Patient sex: F
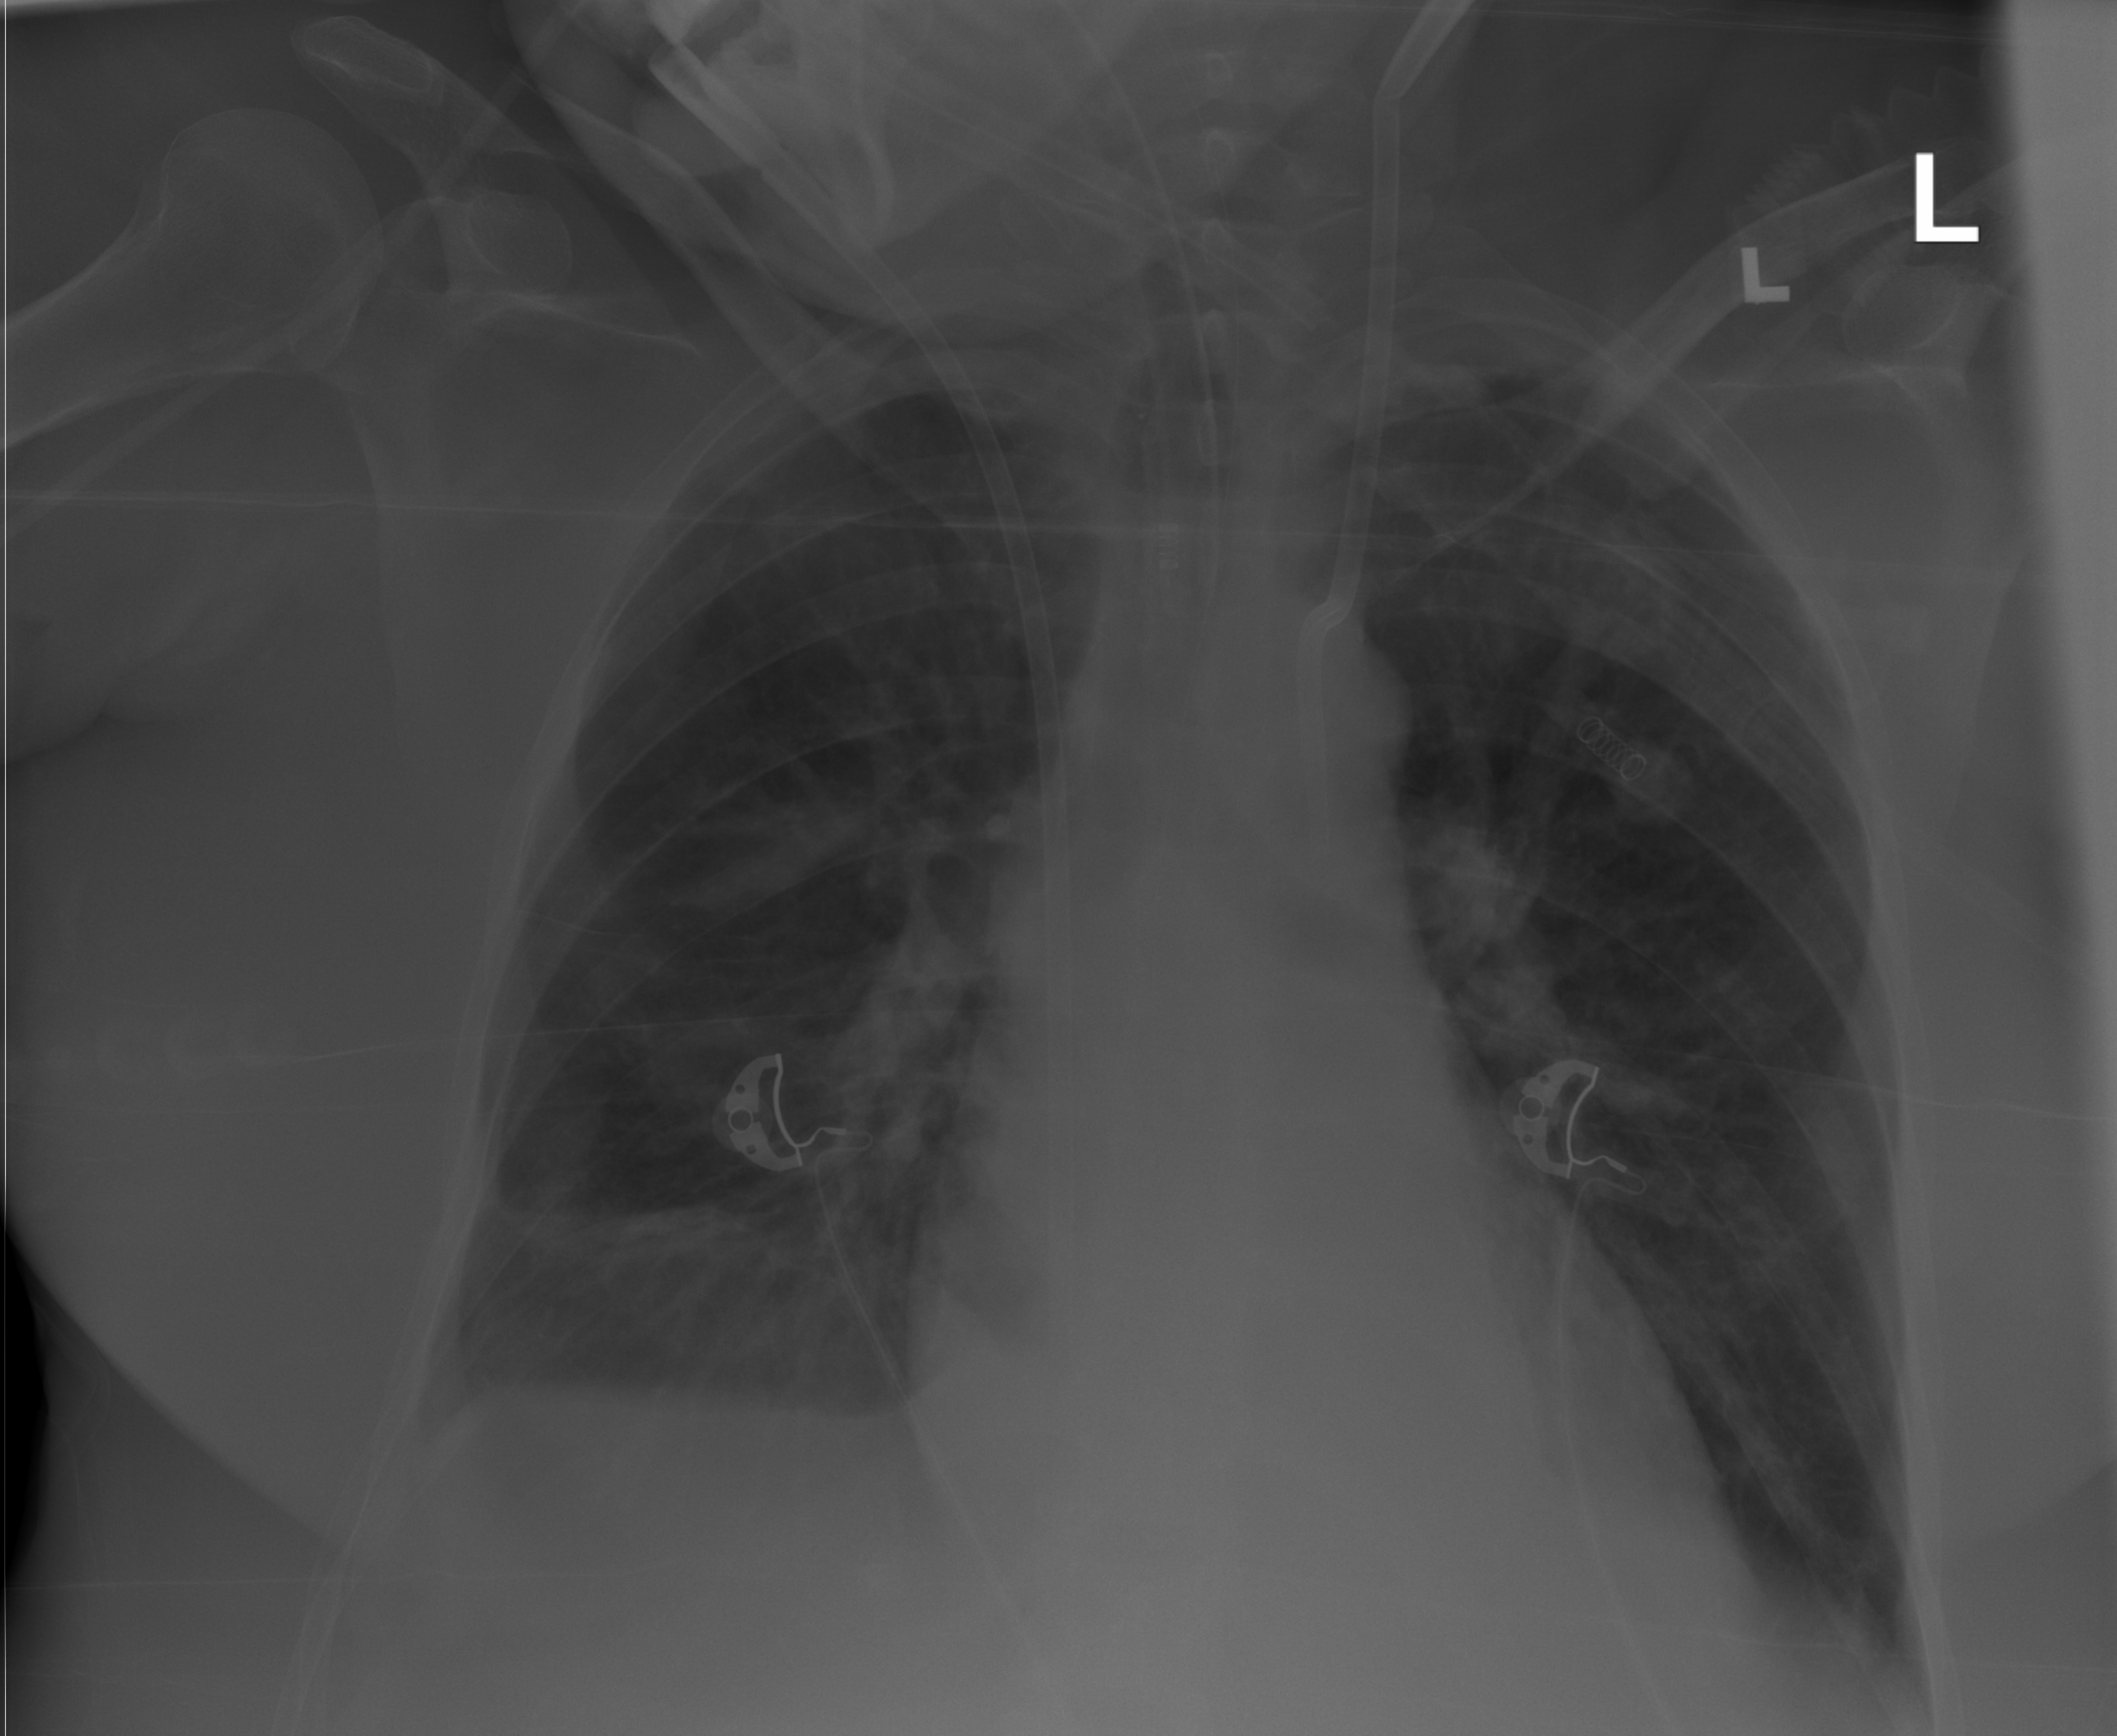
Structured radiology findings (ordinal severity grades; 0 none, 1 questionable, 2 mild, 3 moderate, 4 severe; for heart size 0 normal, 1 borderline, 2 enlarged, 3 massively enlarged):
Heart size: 2
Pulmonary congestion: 2
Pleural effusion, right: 1
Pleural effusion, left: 2
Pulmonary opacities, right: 0
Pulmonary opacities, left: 0
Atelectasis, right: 2
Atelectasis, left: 2